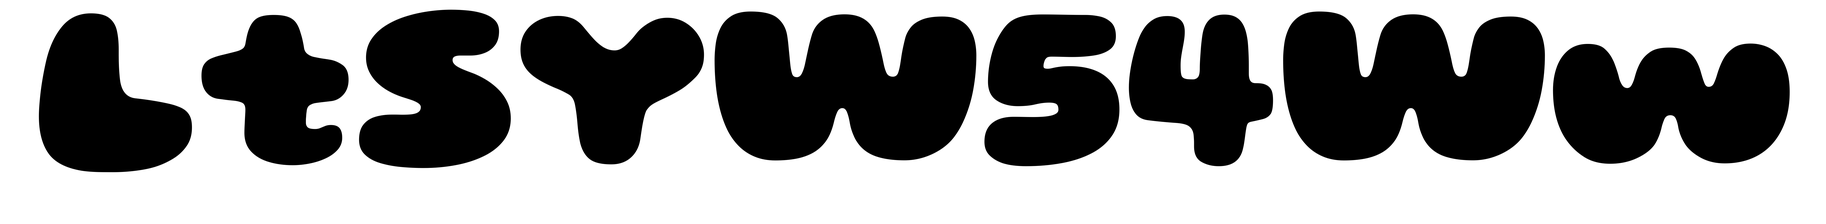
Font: Gluten_Black